Question: So guy and girls
I got this sprite and i was wounding how do i create a circle physics body around it. Maybe using something with alpha.
What I currently have

just puts a square over the sprite right?
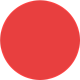
Answer: To create a circular physics body you can either use:
'''
myNode.physicsBody = [SKPhysicsBody bodyWithCircleOfRadius:10.0];
'''
or
'''
myNode.physicsBody = [SKPhysicsBody bodyWithCircleOfRadius:10 center:CGPointMake(0, 0)];
'''
You would specify a center only if you are looking for your physics body to have an offset from your node's center.